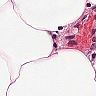
Metastatic tissue present: no